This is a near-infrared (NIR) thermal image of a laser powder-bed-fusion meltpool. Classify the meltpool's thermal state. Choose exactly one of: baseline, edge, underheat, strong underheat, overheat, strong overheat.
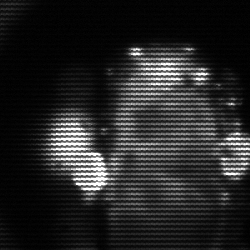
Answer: strong underheat